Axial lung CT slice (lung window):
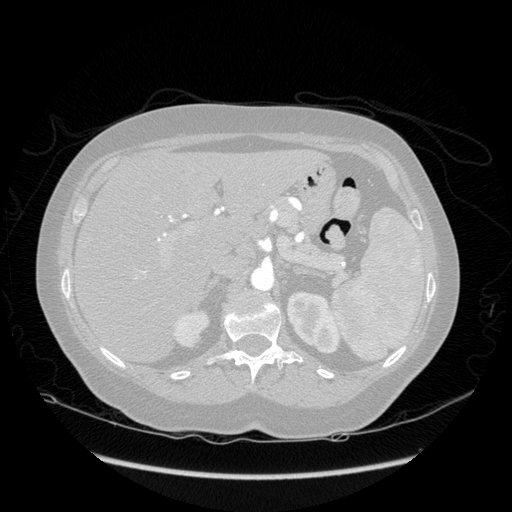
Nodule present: no